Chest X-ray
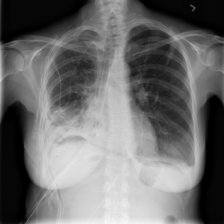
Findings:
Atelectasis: positive
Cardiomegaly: negative
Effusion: negative
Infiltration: positive
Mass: negative
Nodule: negative
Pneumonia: negative
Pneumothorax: negative
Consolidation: negative
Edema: negative
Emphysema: negative
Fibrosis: negative
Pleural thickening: negative
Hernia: negative